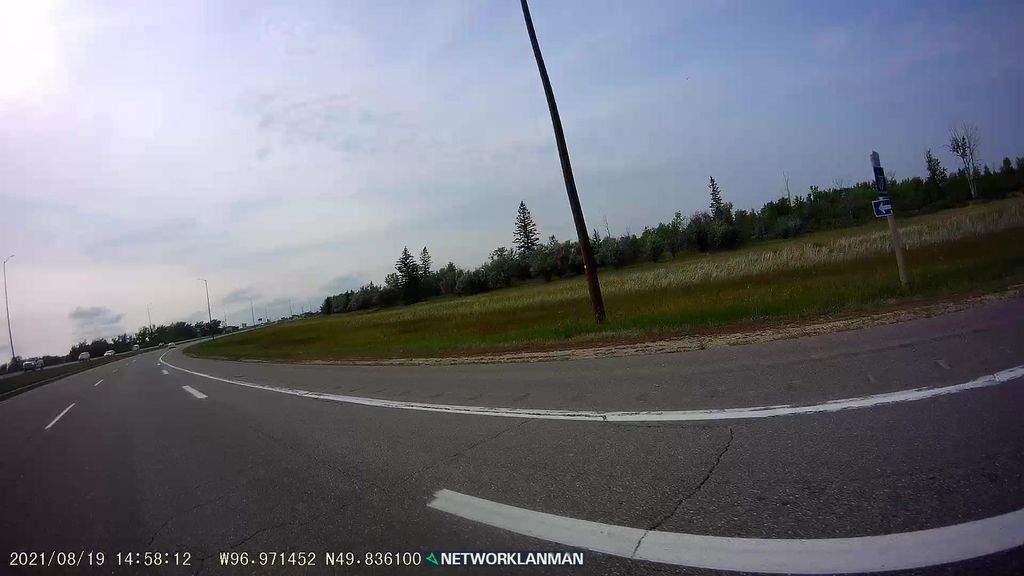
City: winnipeg